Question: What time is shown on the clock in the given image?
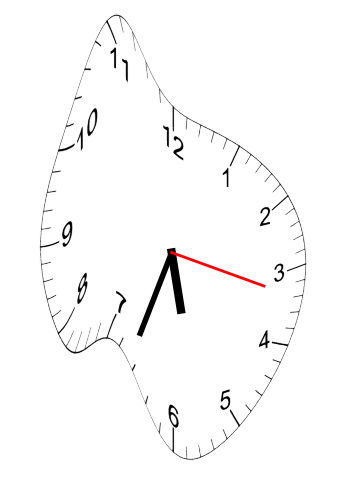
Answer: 05:33:17